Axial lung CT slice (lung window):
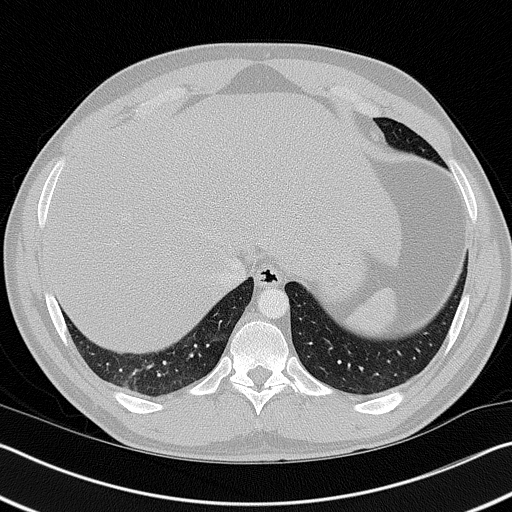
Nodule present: no